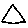
Label: triangle